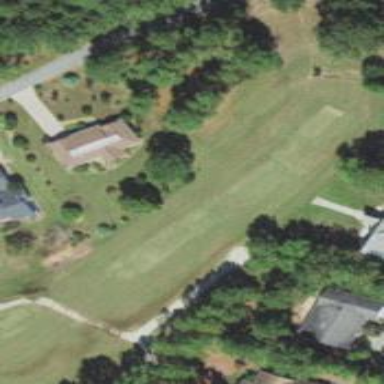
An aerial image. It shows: Golf tee.